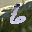
Label: 6